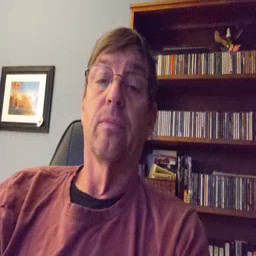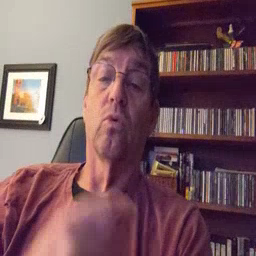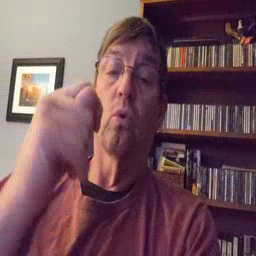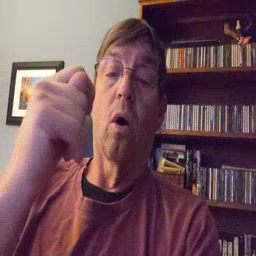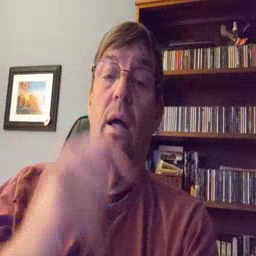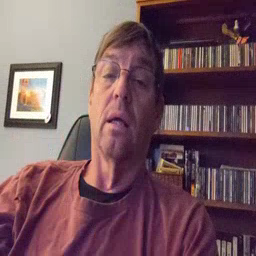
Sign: toy